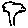
Label: tree